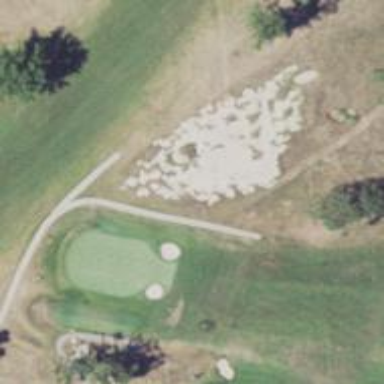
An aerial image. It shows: Path for both road and golf.